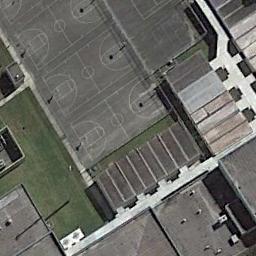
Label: basketball_court